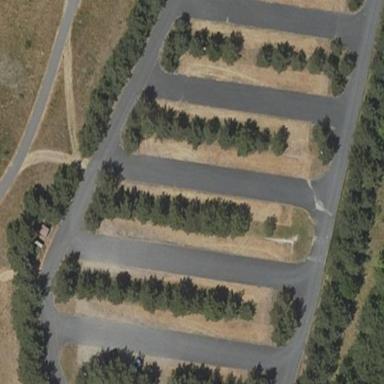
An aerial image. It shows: Parking area with surface.